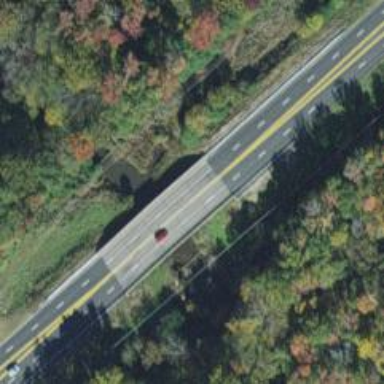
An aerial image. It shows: Primary highway bridge.